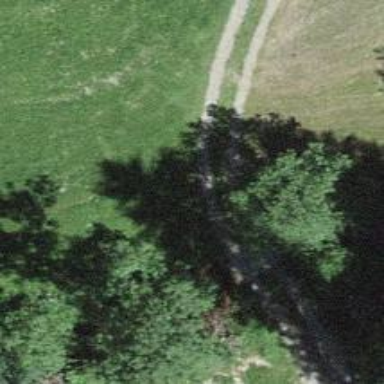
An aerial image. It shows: Culvert tunnel.